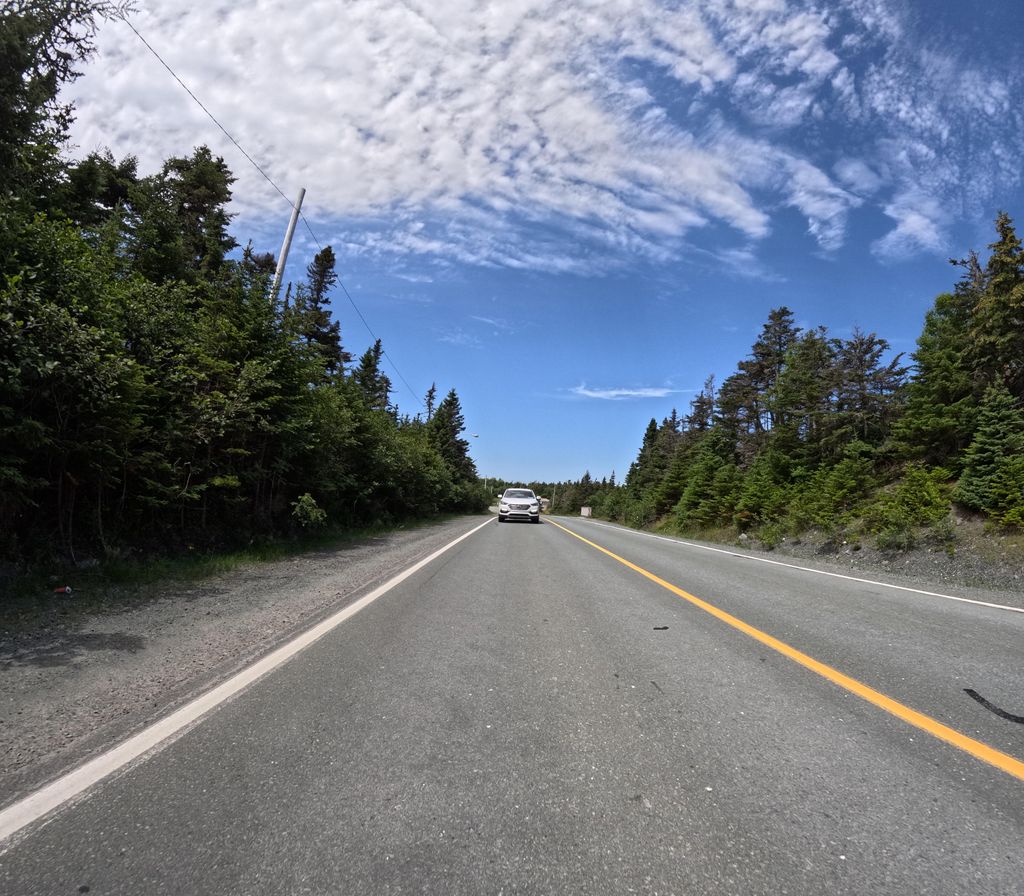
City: st_johns